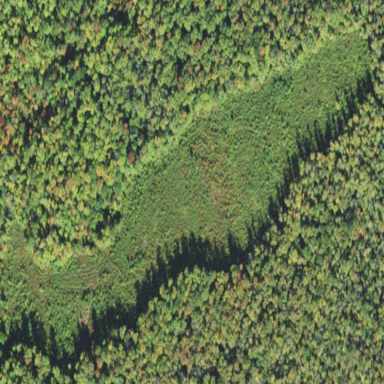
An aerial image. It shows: Clearcut area created by human activity.